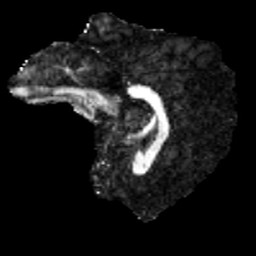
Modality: FA
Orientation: sagittal
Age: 24
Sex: male
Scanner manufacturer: siemens
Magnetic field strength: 3 T
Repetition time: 3.5 s
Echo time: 0.086 s